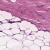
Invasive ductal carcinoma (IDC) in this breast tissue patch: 0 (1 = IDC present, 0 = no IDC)